Question: Javascript getting keypress "Enter" Event on Input Type Text
I have 3 text inputs, 1 dropdownlist and 10 rows.
Row 1 will have identifier of _1 for the 3 text input and dropdown follow by _2 for row 2.
What I wanted to achieve is:
'''
Textfield1 ------> left_1
Textfield2 ------> center_1
Textfield3 ------> right_1
DropdownList ----> dd_1
'''
When I press enter on 'left_1', I want to change the enter event as sort of "tab" to 'center_1', while if I do enter event at 'center_1', it will tab to 'right_1'.
If I do enter event at 'right_1', it will go to the next row 'left_2'.
Problem is normally if you press "tab" at 'right_1', it will focus to 'dd_1'
The next key issue is, I got a submit button in the form, if I press enter at any of the form, it will just submit the form. I tried before disable the enter using checking the eventcode and prevent Default but doing so, I still unable change my enter to focus on the text field as mention above

<URL>
I need to able to go to row 2 at the last input for the first row upon enter.
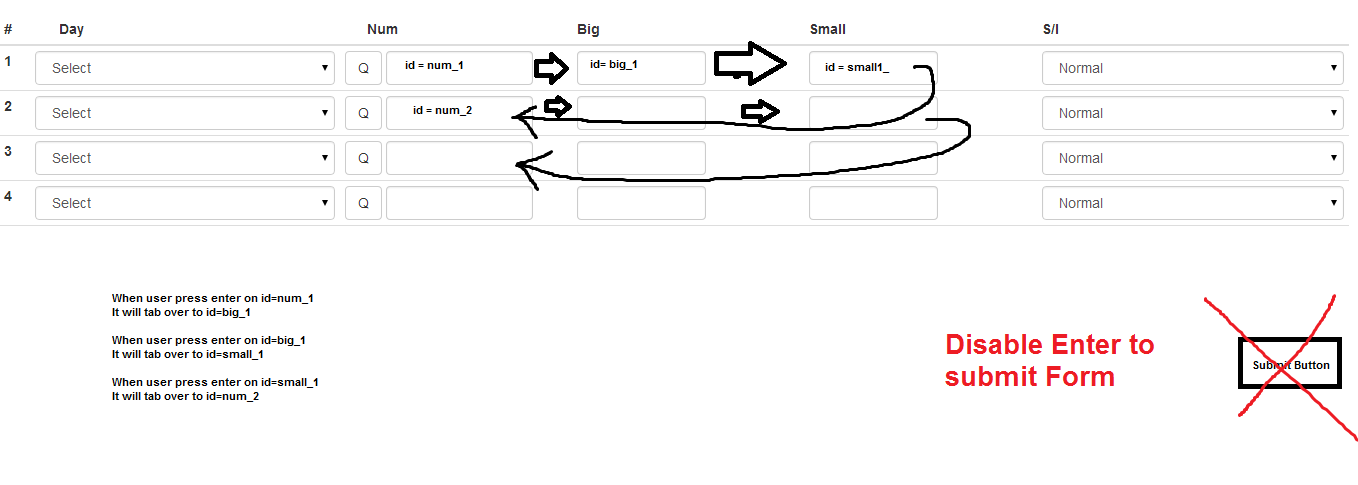
Answer: For the first part, if the textboxes are all siblings in order, e.g.
'''
<input>
<input>
<input>
<input>
'''
With nothing inbetween, then you could just do something like this:
'''
$("input[type=text]").keyup(function(e){
if(e.keyCode == "13")
{
$(this).next().focus();
}
})
'''
## JSFiddle